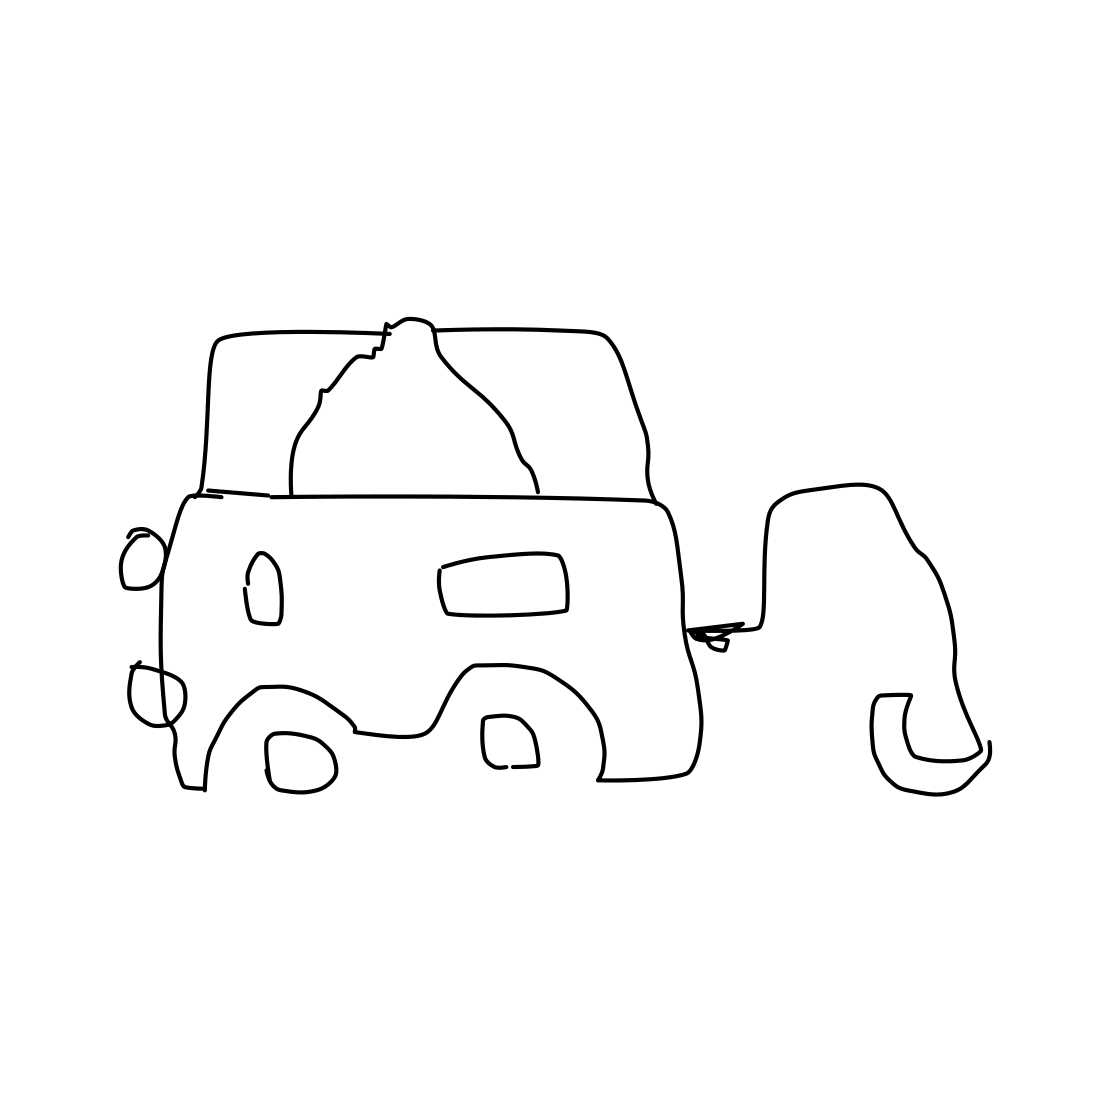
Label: crane (machine)